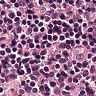
Metastatic tissue present: no